Here is the envelope spectrum of one vibration snapshot from a rolling-element bearing, with each characteristic fault-frequency family marked on the frequency axis. Determine the bearing's health state. Answer with exactly one of: normal, inner_race, outer_race, ball.
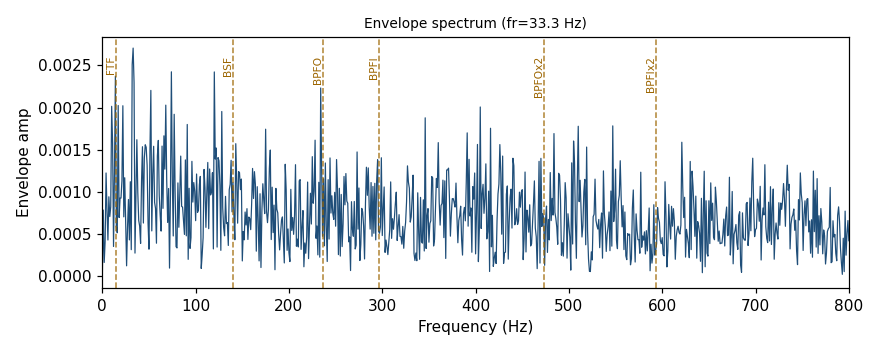
Answer: normal